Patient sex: M
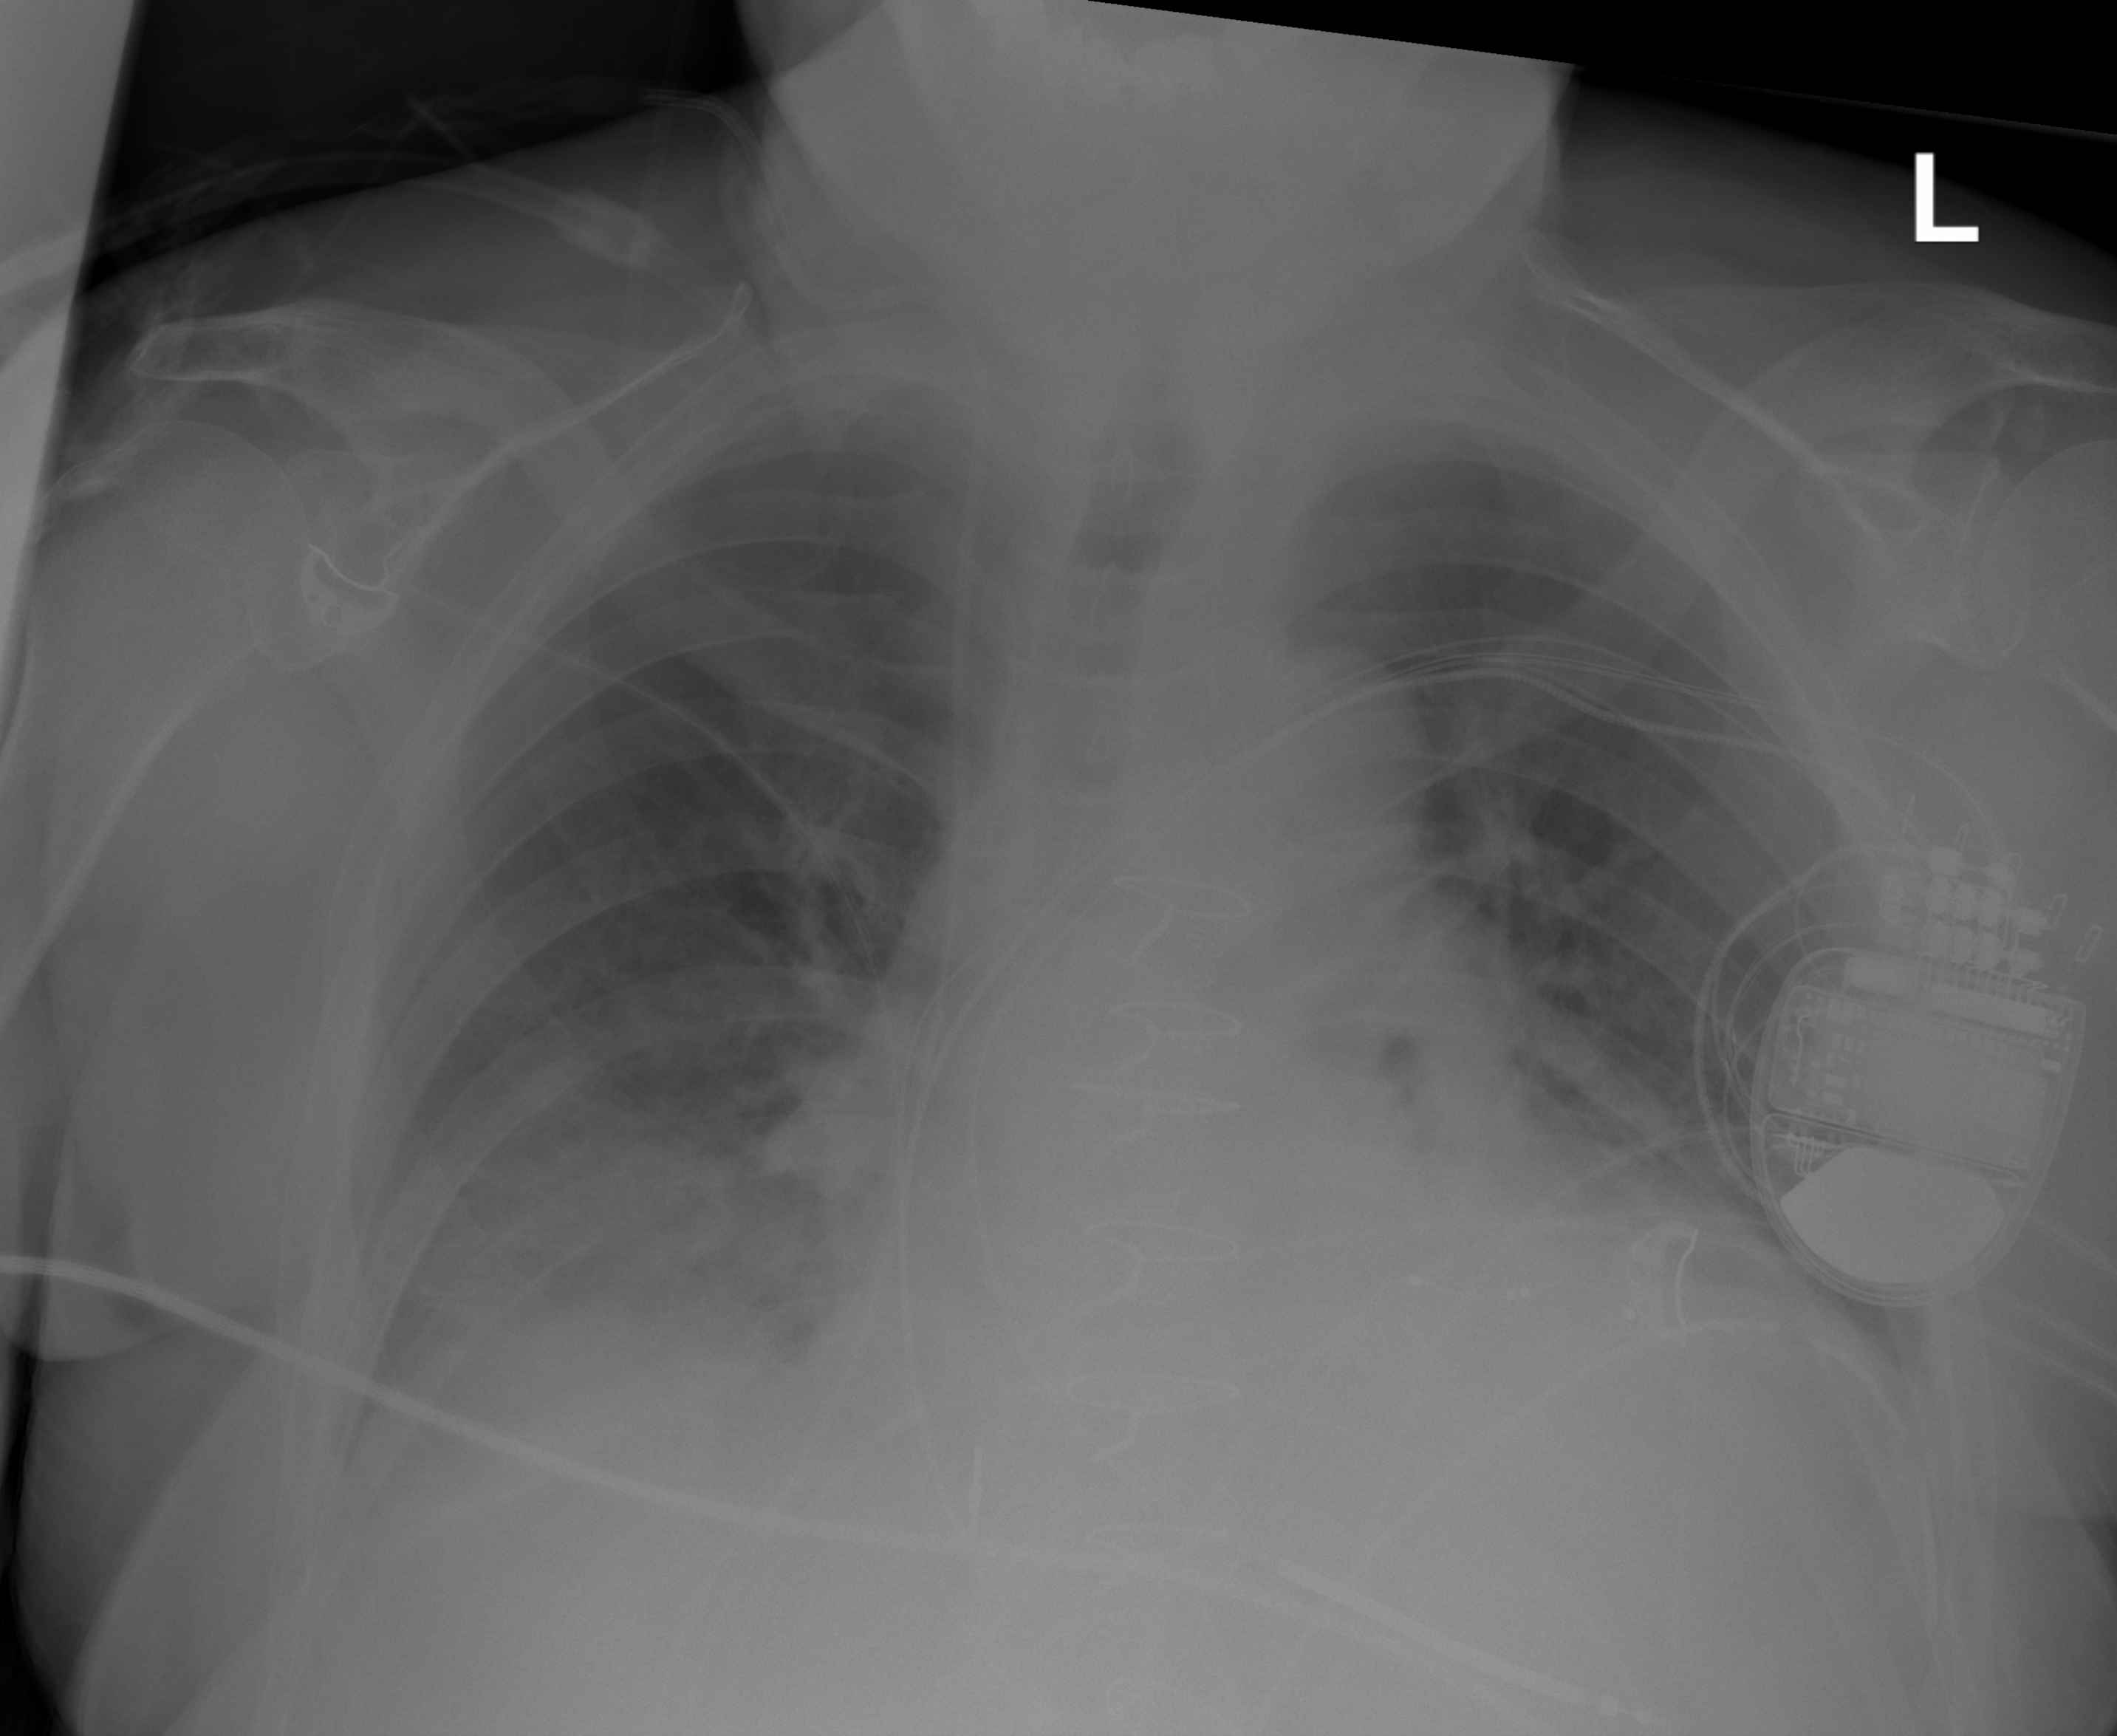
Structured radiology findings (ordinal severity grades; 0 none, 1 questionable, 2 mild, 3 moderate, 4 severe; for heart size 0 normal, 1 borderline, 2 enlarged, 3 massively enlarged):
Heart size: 2
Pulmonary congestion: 0
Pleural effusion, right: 0
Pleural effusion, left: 2
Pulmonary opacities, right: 2
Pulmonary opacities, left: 0
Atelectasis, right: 2
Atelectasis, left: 2